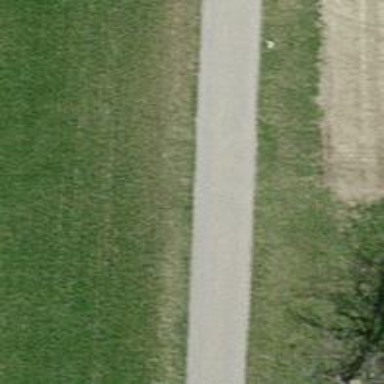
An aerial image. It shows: Asphalt track with grade 1 tracktype.